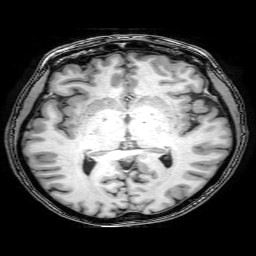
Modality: T1w
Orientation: coronal
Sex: female
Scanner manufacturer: philips
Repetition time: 0.008083 s
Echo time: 0.0037 s